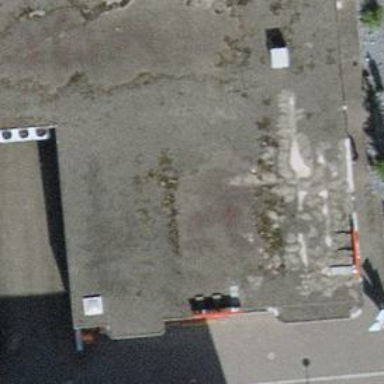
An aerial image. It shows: Supermarket located in building.